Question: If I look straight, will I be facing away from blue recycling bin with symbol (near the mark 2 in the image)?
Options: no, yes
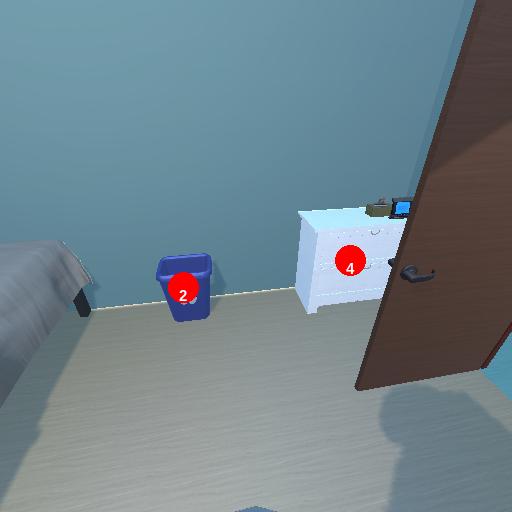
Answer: no